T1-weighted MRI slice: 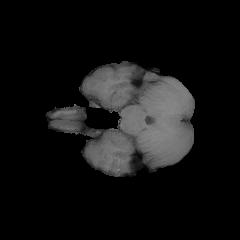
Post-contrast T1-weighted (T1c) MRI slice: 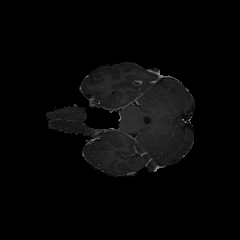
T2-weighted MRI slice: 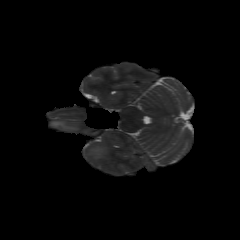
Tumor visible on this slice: yes